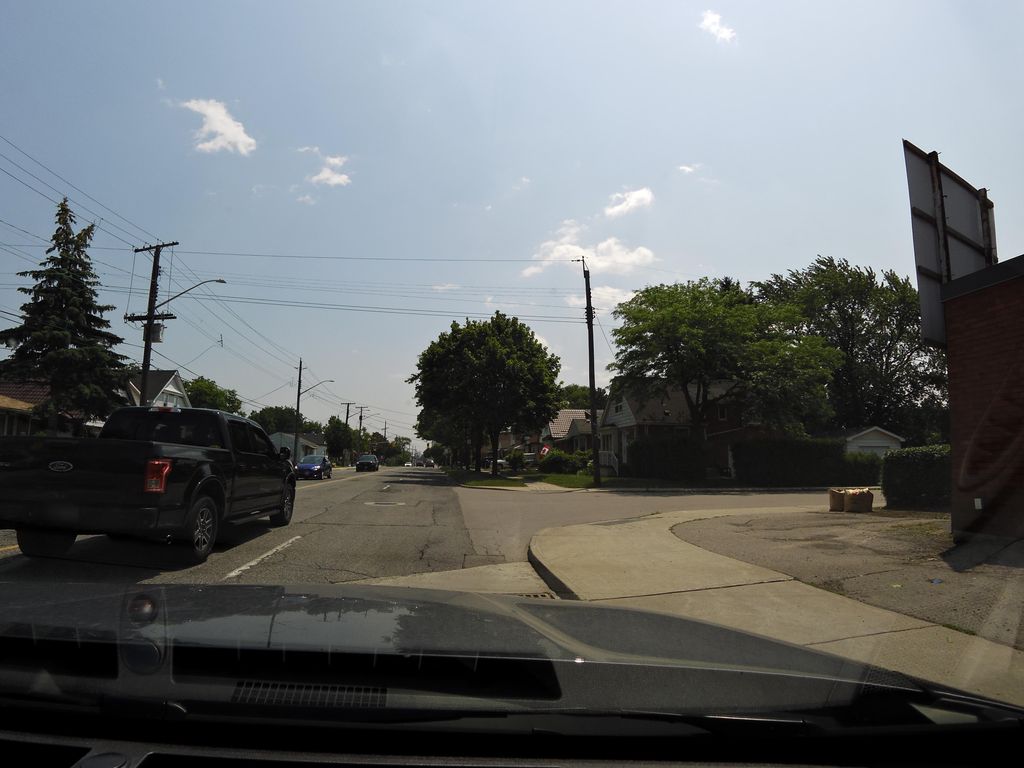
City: hamilton